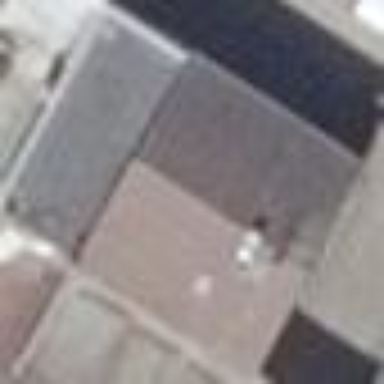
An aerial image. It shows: Building with pitched roof.